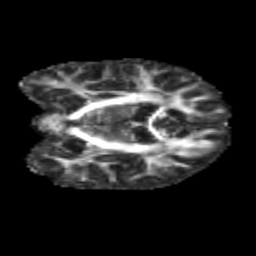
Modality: FA
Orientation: coronal
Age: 11
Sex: male
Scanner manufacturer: siemens
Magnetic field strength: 3 T
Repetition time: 3.8 s
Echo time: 0.07 s